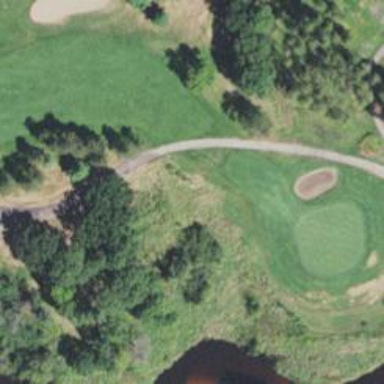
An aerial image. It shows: Pathway for golfing.